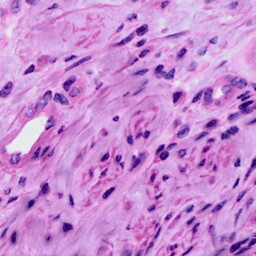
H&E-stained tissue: Cervix